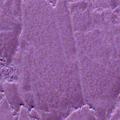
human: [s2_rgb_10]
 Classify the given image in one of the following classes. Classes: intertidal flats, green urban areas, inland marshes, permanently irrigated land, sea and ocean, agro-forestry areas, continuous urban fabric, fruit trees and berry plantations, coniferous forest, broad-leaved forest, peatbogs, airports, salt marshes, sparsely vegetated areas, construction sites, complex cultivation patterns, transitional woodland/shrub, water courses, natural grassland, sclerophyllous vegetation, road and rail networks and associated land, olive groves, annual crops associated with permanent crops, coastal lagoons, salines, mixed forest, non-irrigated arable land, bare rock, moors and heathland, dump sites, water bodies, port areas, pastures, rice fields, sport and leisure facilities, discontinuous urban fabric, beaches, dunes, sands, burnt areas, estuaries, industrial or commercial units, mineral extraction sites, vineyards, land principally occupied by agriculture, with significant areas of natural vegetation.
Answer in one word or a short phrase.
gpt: sea and ocean